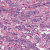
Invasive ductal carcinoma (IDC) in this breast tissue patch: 1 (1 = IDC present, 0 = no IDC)